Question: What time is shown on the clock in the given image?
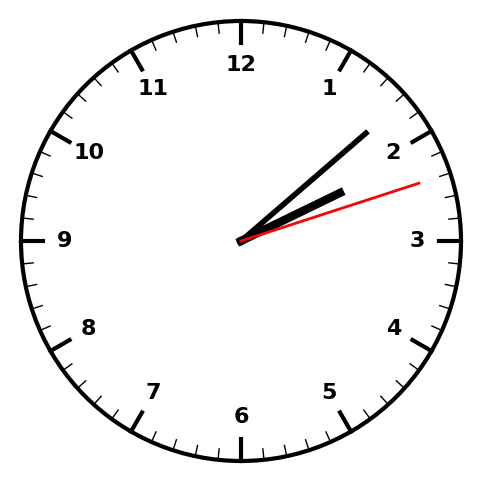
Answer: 02:08:12